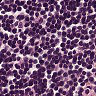
Metastatic tissue present: no